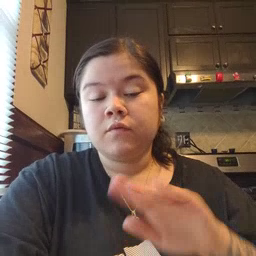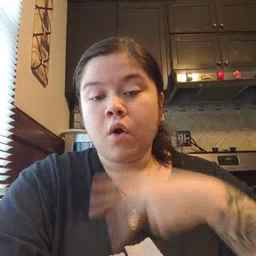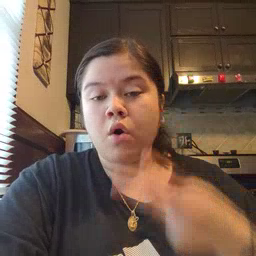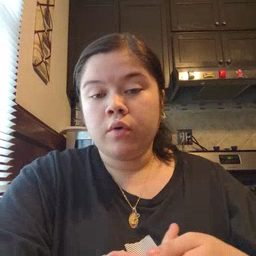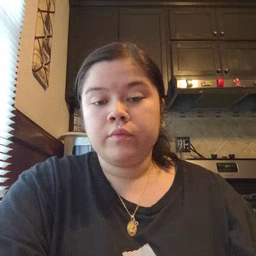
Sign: fall